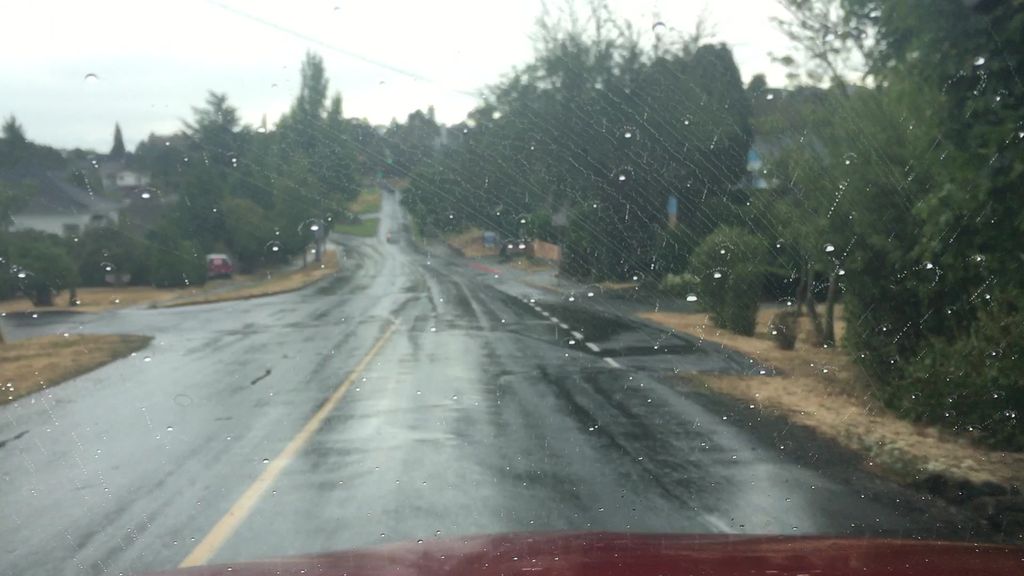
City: victoria